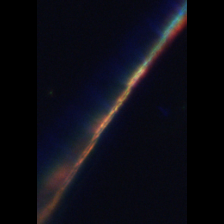
Taxon: Psuedo-nitzschia
Group: Diatoms